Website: lowes
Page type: cart
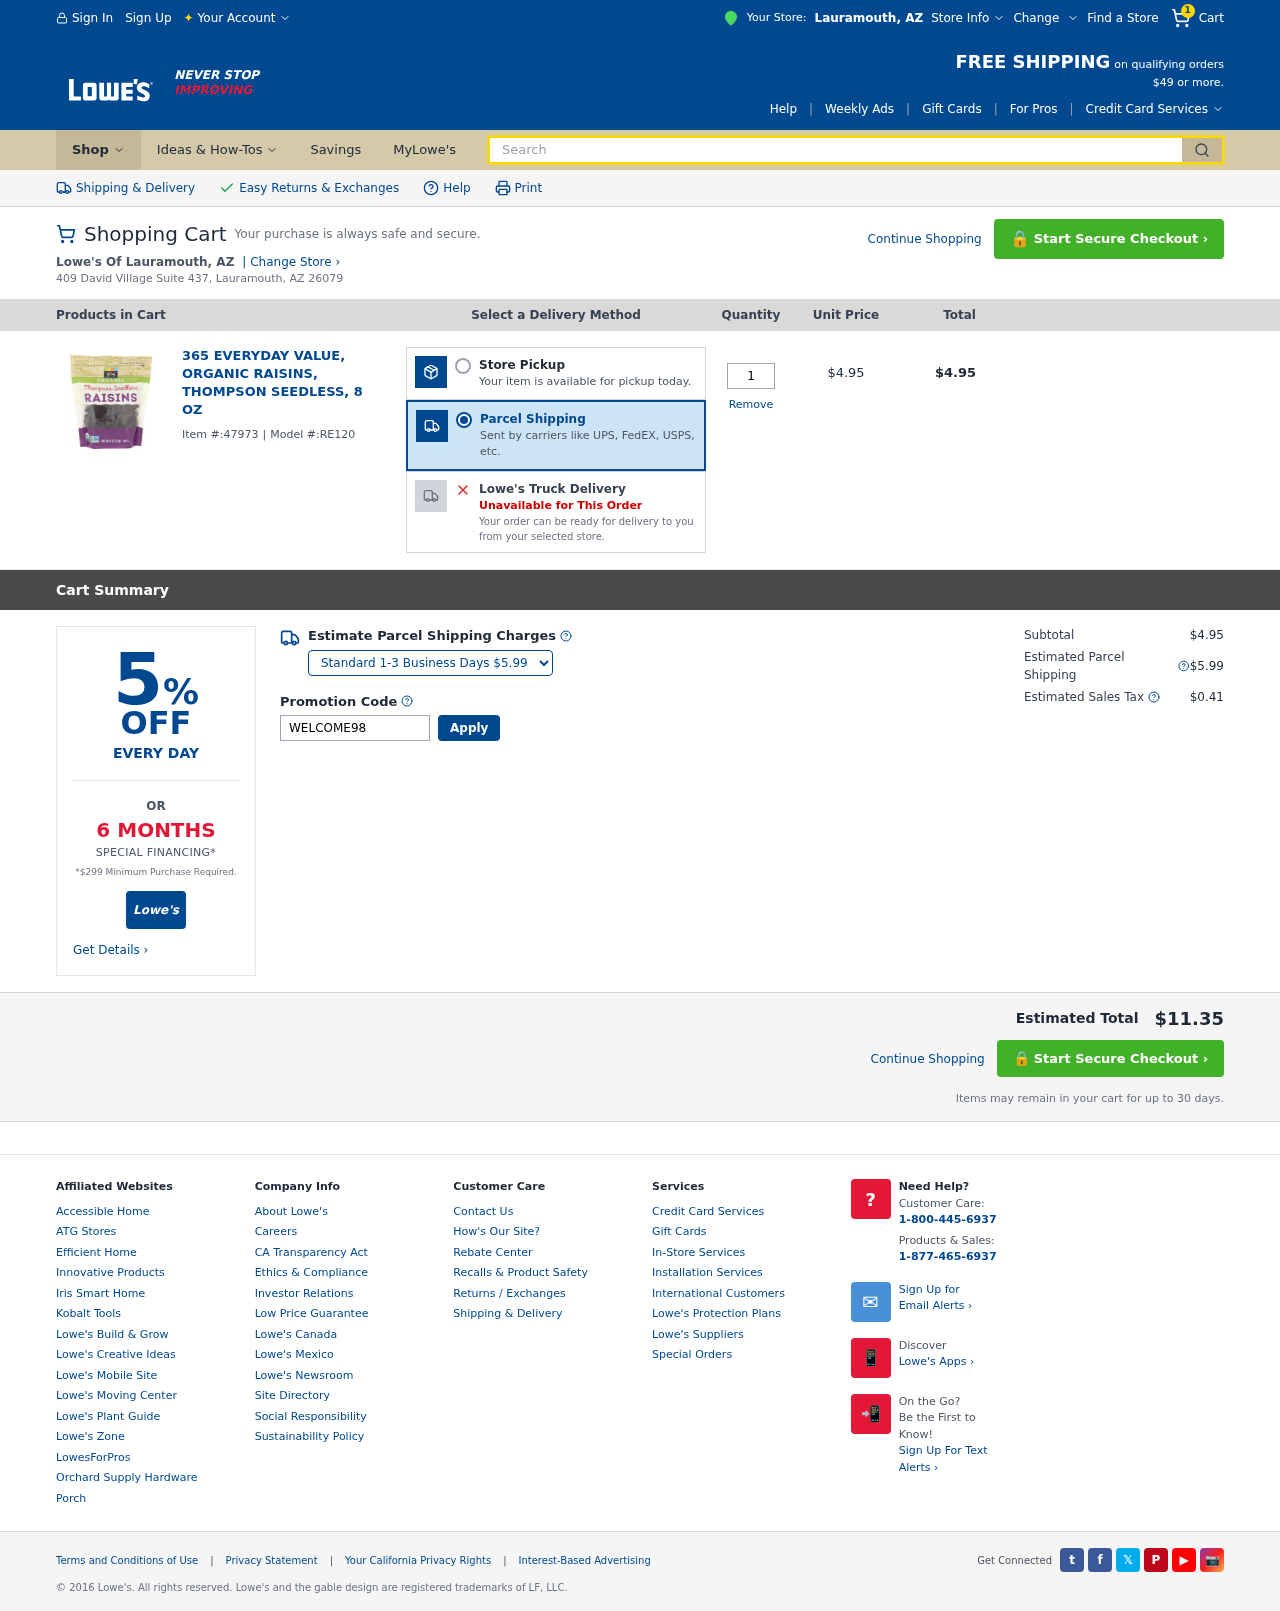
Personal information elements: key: PII_CITY
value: Lauramouth
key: PII_STATE_ABBR
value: AZ
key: PII_STREET
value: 409 David Village Suite 437
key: PII_CITY_STATE_ZIP
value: Lauramouth, AZ 26079
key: PII_PROMO_CODE
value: WELCOME98
Product elements: key: PRODUCT1_NAME
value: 365 Everyday Value, Organic Raisins, Thompson Seedless, 8 oz
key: PRODUCT1_PRICE
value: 4.95
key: PRODUCT1_QUANTITY
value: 1
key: PRODUCT1_ITEM_ID
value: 47973
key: PRODUCT1_MODEL_ID
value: RE120
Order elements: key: ORDER_NUM_ITEMS
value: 1
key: ORDER_ITEM_TOTAL
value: $4.95
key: ORDER_SUBTOTAL
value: $4.95
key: ORDER_SHIPPING_COST
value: $5.99
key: ORDER_TAX
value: $0.41
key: ORDER_TOTAL
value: $11.35
Search elements: key: HEADER_SEARCH
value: Search